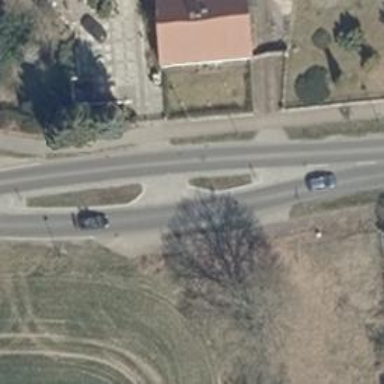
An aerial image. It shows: Traffic calming island.